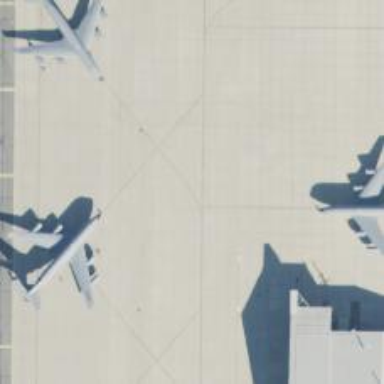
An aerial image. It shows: Image of taxiway at airport.